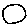
Label: circle